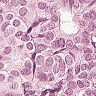
Metastatic tissue present: yes